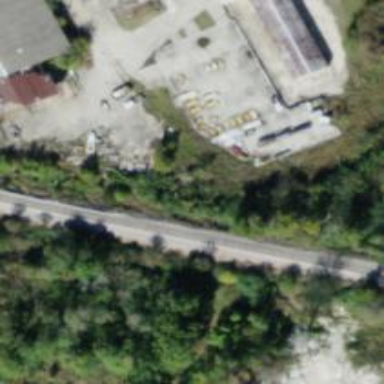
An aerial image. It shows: Abandoned railway spur.